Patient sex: M
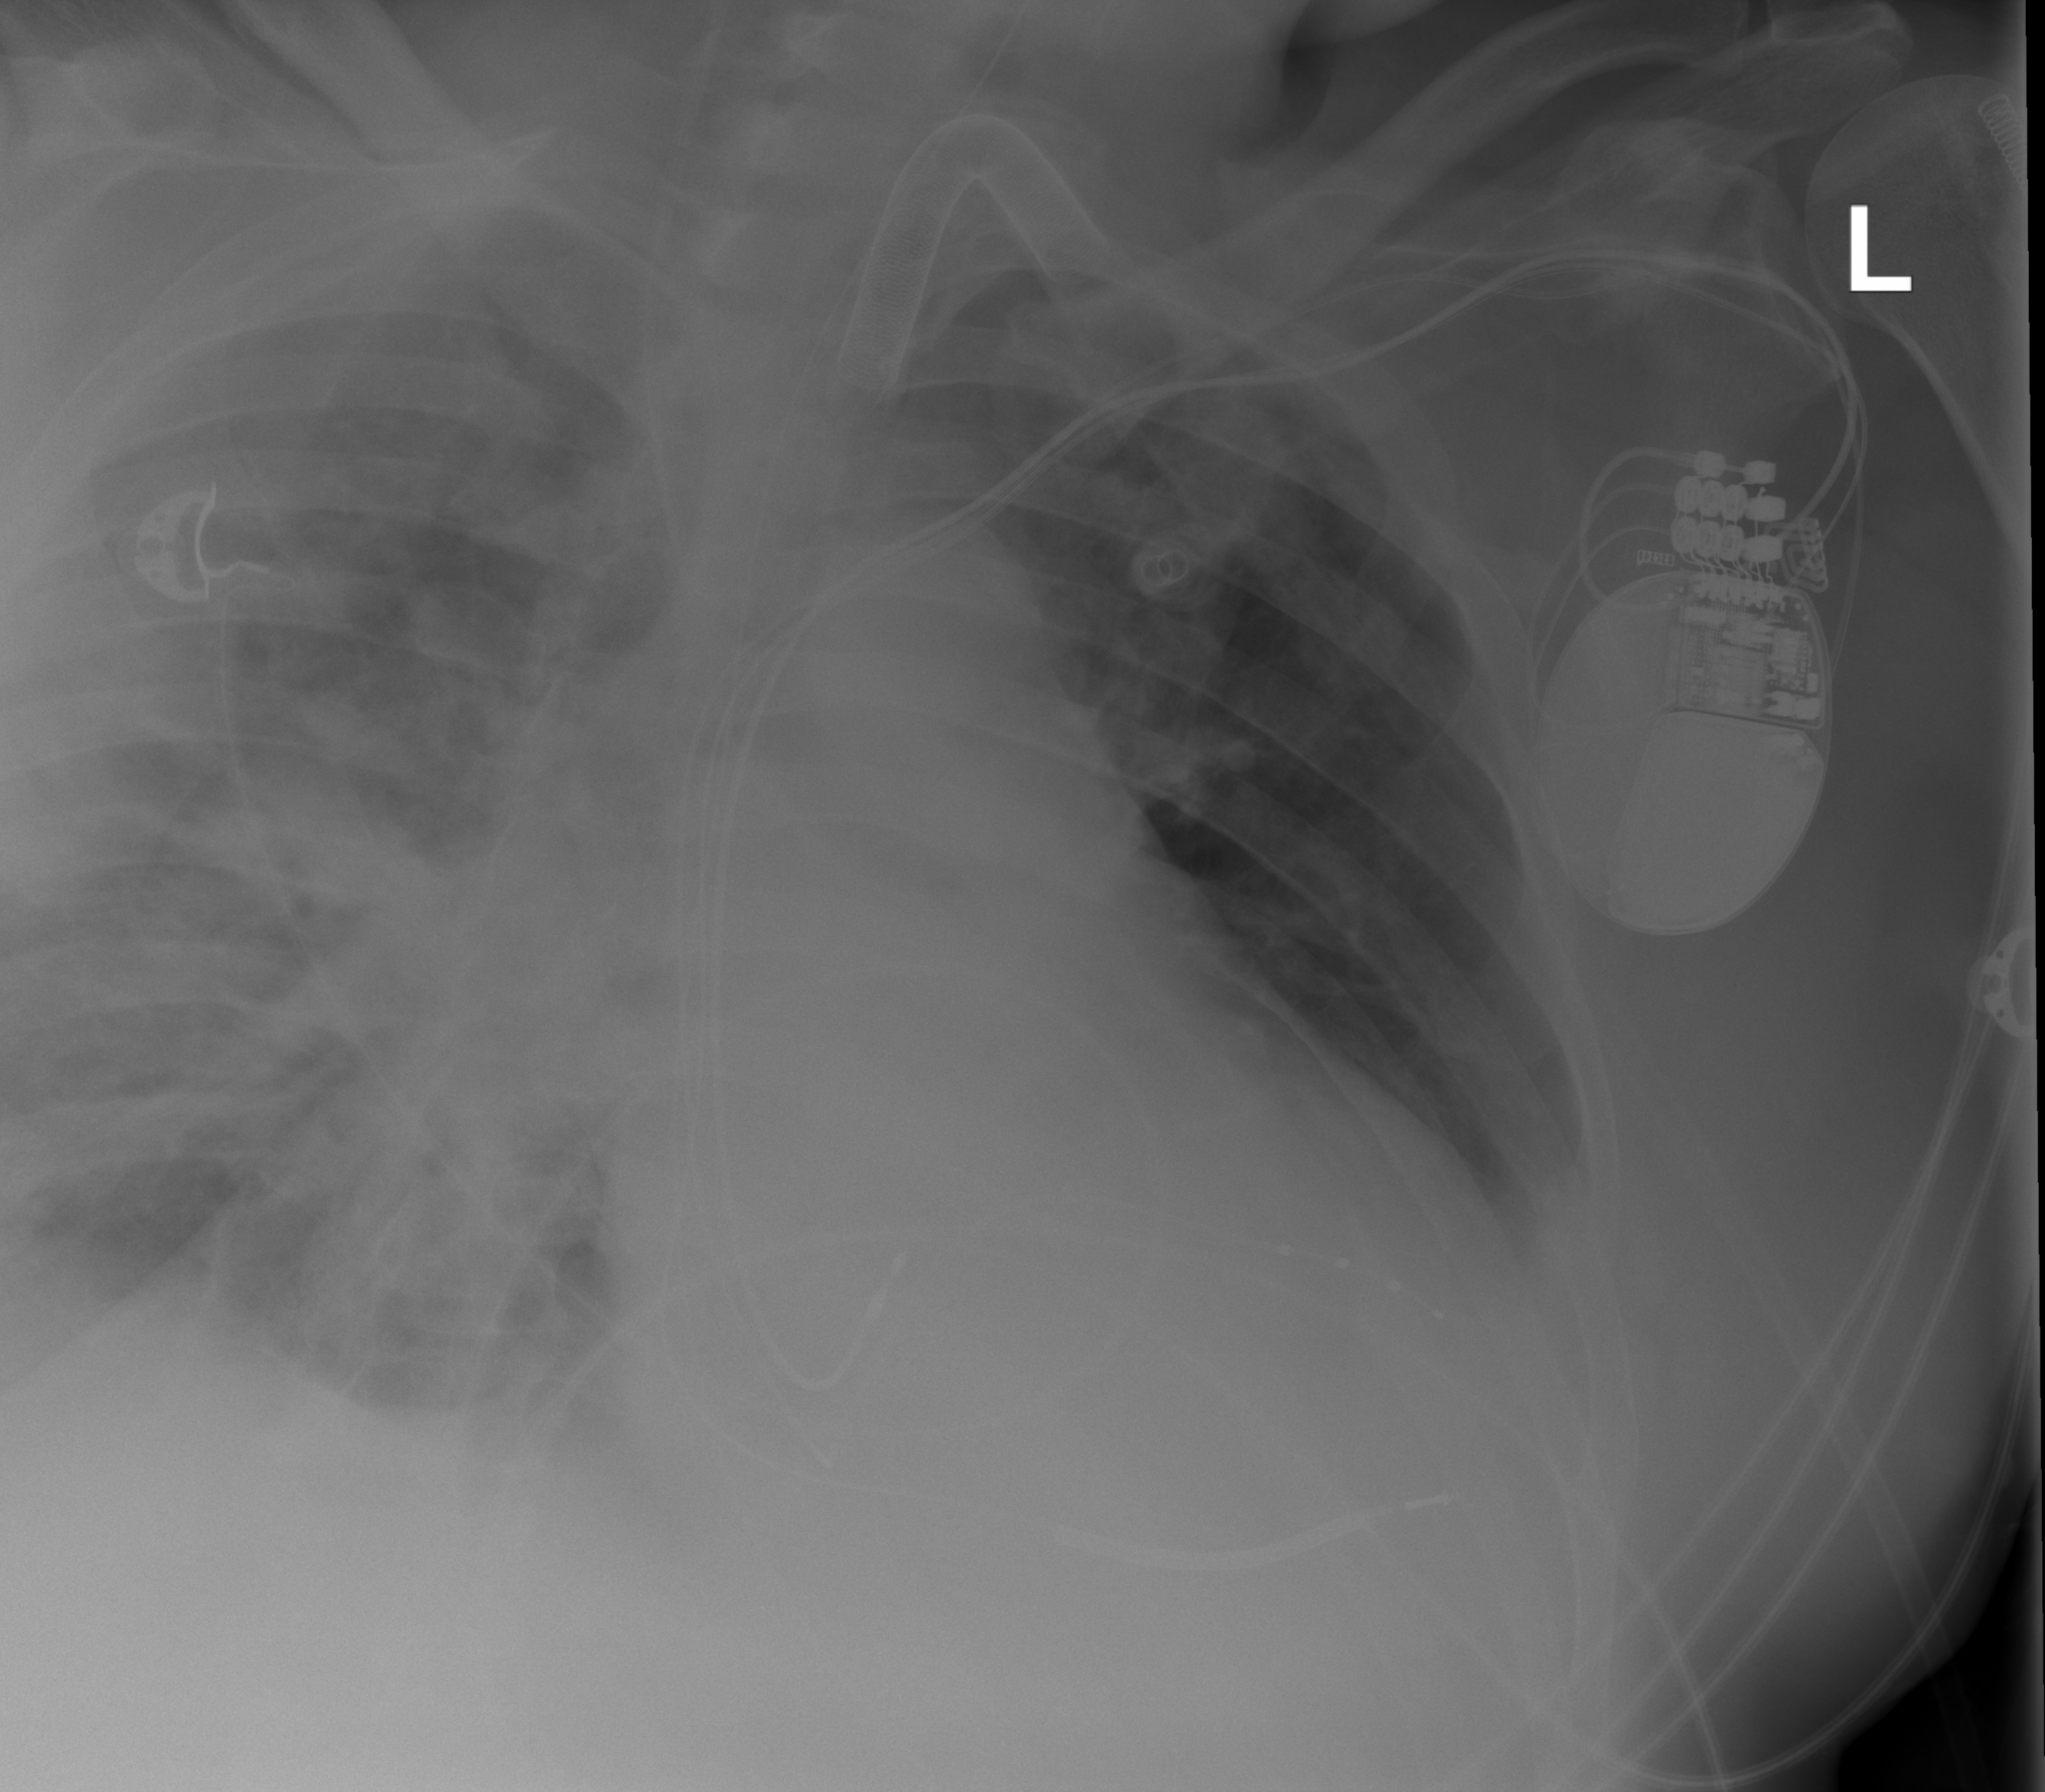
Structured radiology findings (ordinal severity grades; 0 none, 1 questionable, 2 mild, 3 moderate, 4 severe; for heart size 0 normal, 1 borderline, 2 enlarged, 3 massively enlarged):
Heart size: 2
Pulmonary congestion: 2
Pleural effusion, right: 2
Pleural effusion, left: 2
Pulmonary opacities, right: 3
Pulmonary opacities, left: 0
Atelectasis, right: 0
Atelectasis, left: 2